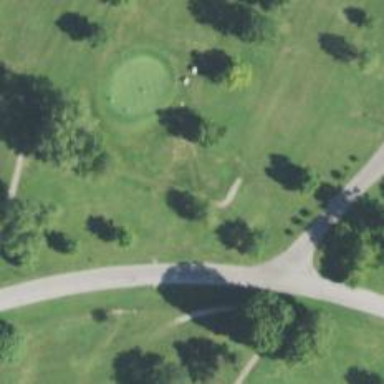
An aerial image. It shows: Path for both road and golf.